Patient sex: M
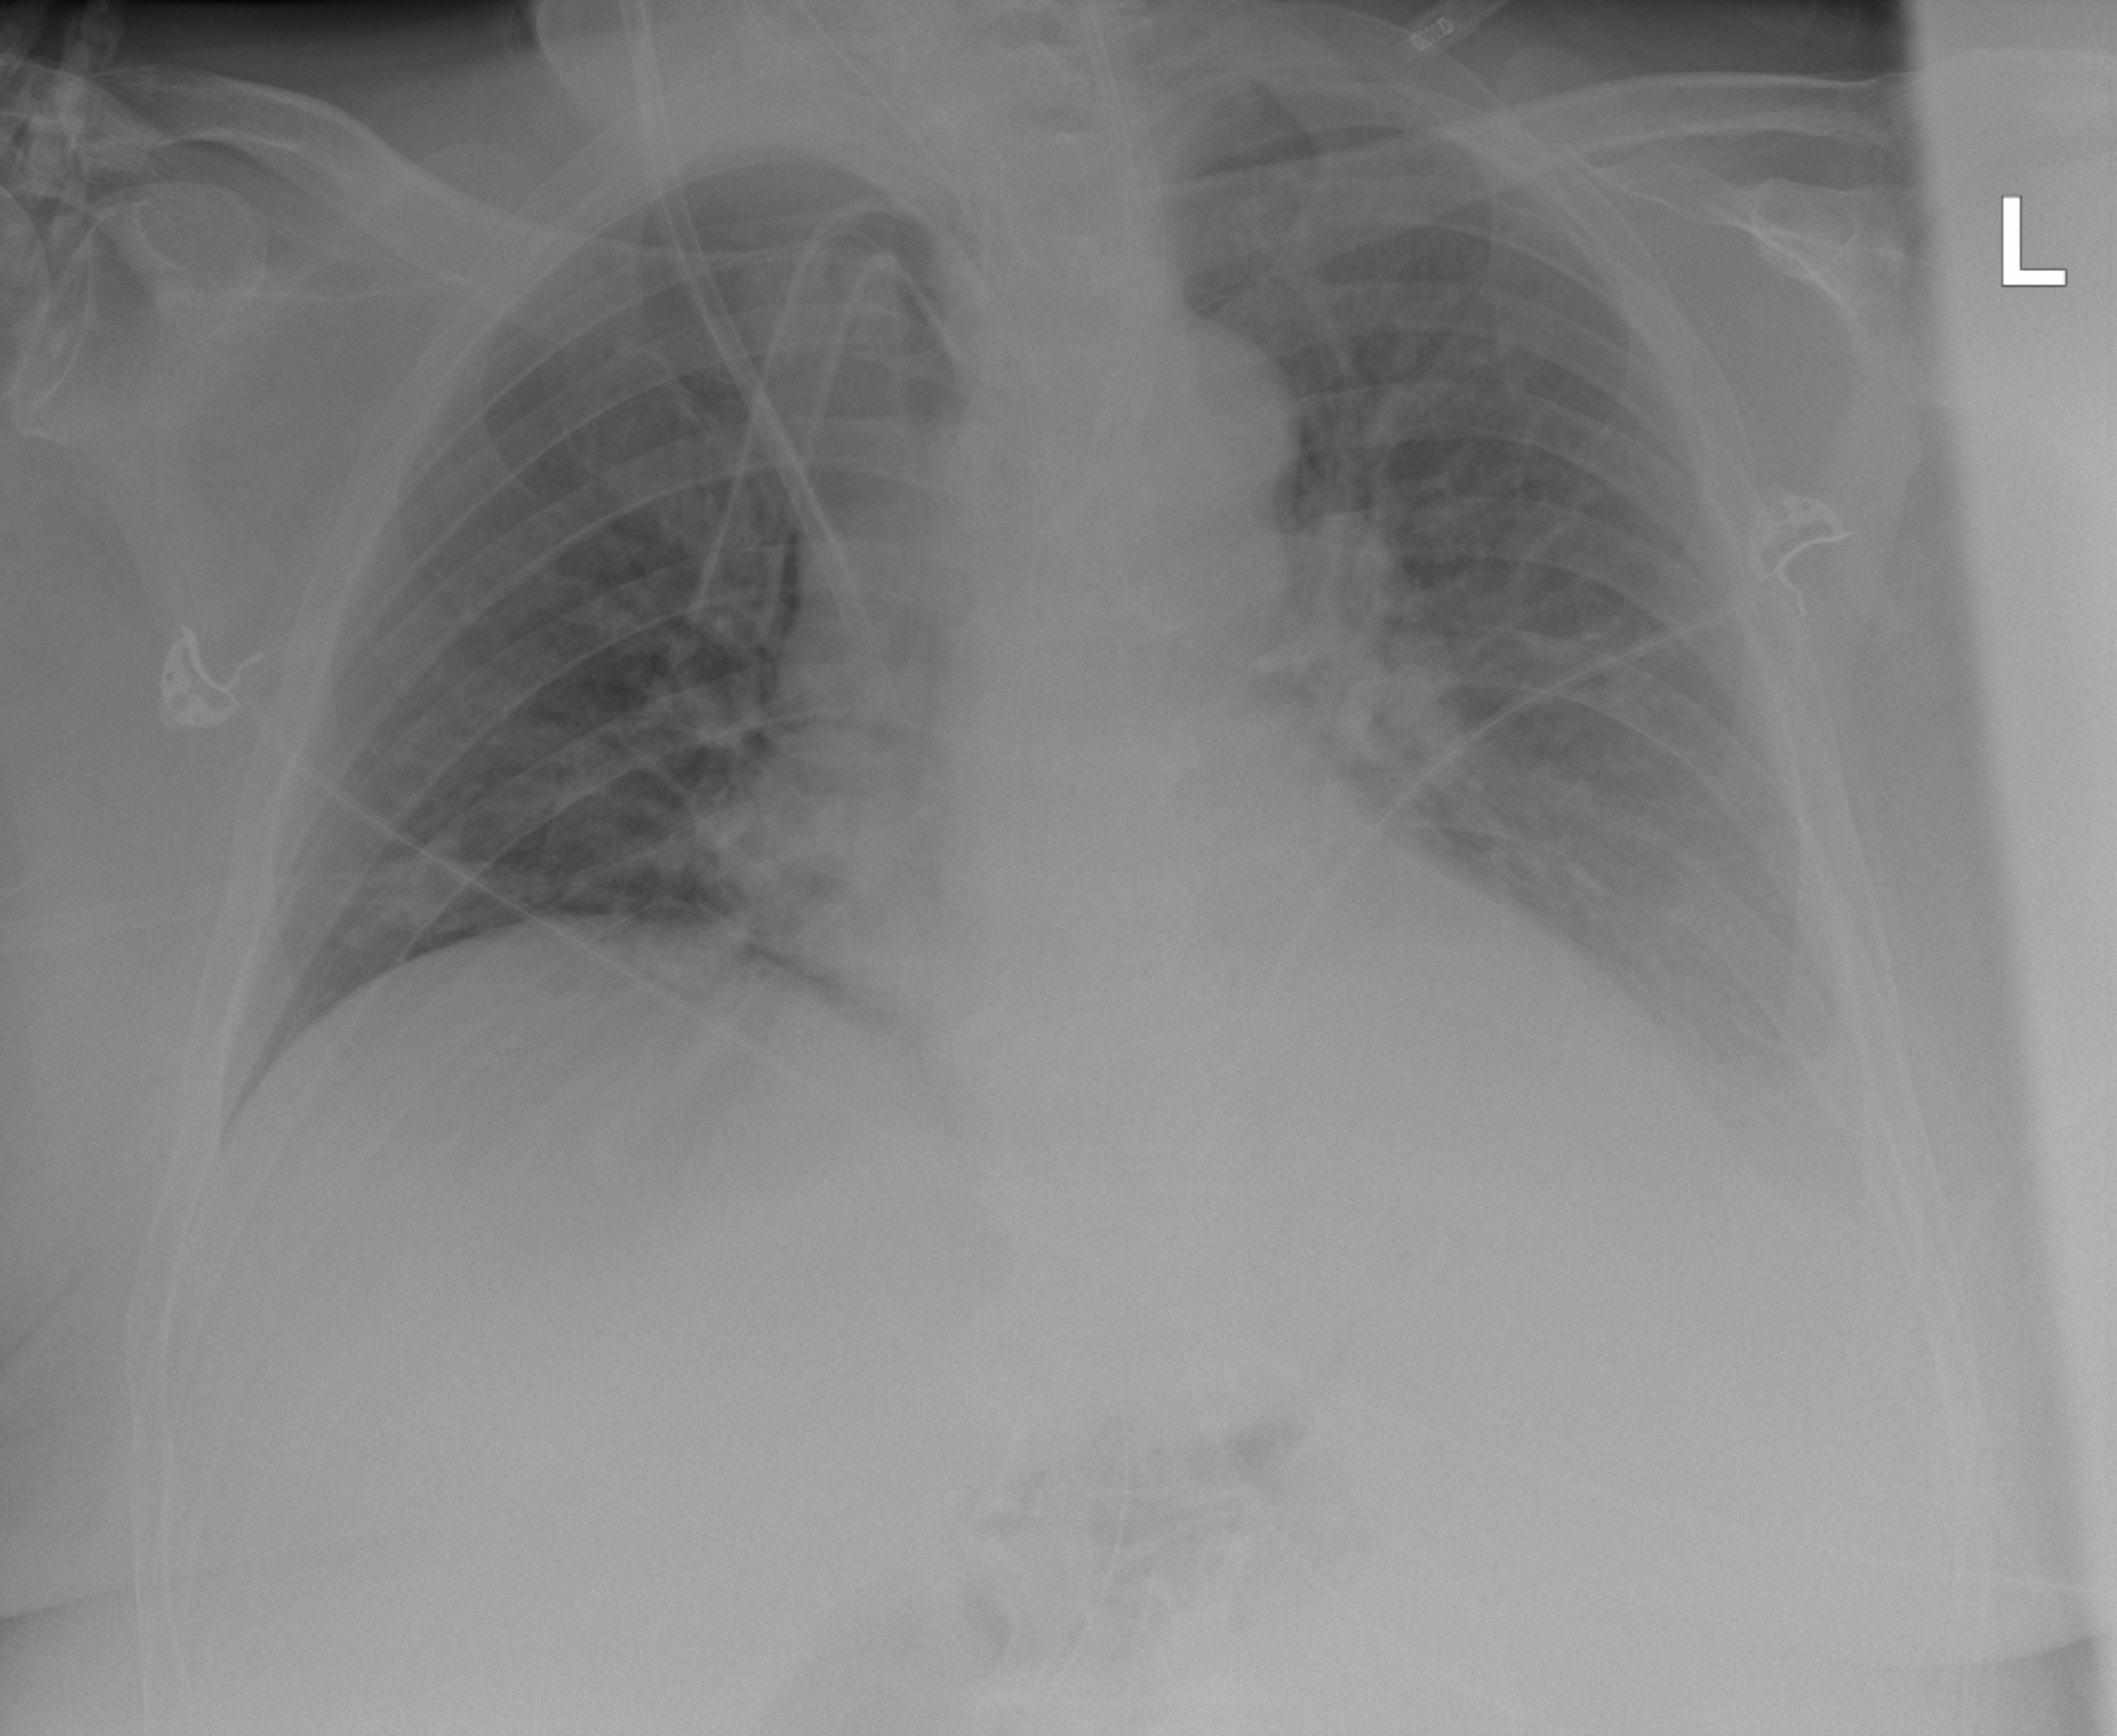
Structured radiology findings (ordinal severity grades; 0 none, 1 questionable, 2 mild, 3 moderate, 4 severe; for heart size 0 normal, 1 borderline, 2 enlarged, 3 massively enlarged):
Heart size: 2
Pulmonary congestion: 0
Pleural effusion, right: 0
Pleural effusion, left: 2
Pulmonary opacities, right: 0
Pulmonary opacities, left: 0
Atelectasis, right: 0
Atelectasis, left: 2